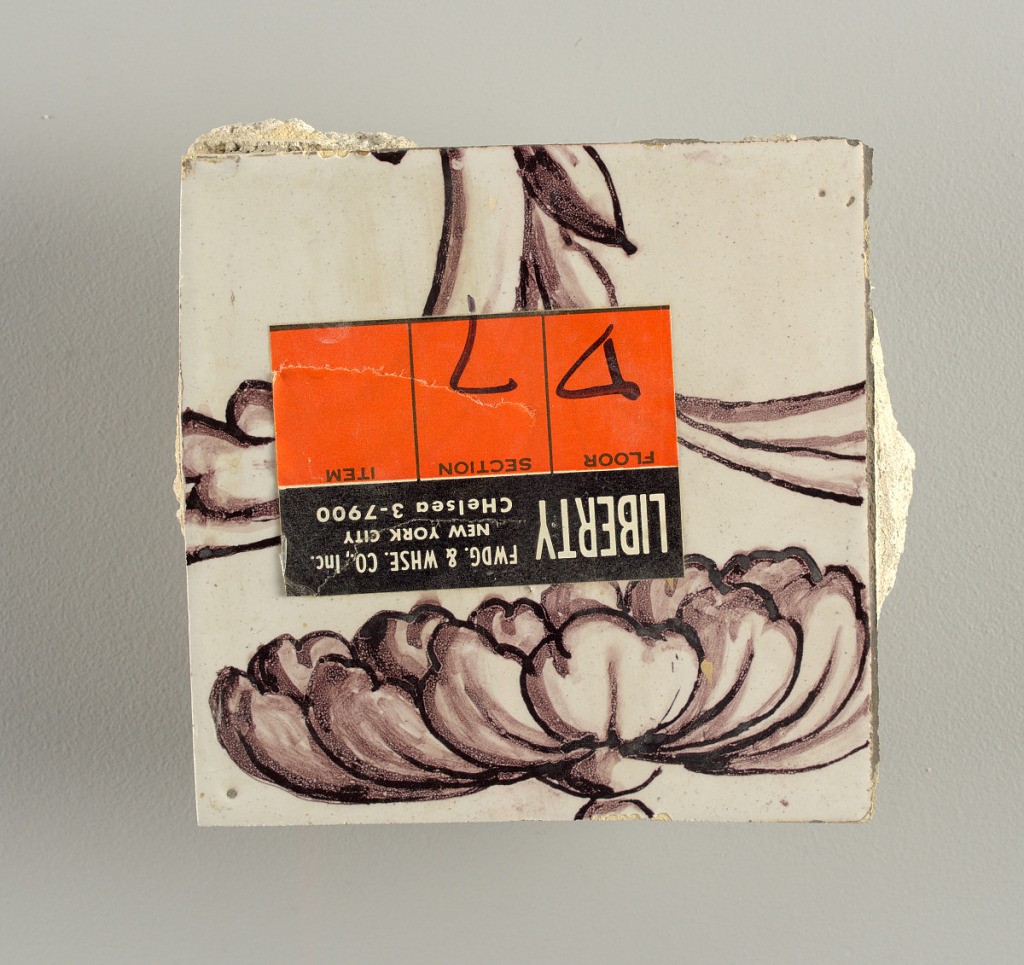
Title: Wall facing
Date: ca. 1725
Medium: tin-glazed earthenware, underglaze
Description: Running design for a frieze or a dado, composed of scrolls of foliage and strapwork, and four repeating motifs--a seated woman in a small upright oval medallion, a putto seated on a rocailled base, and strapwork in axial pattern.  The various panels, A to F, show various repeats of the same design, all being five tiles high and a varying number of tiles wide.